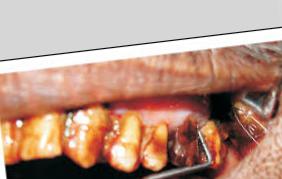
Condition: Tooth Discoloration